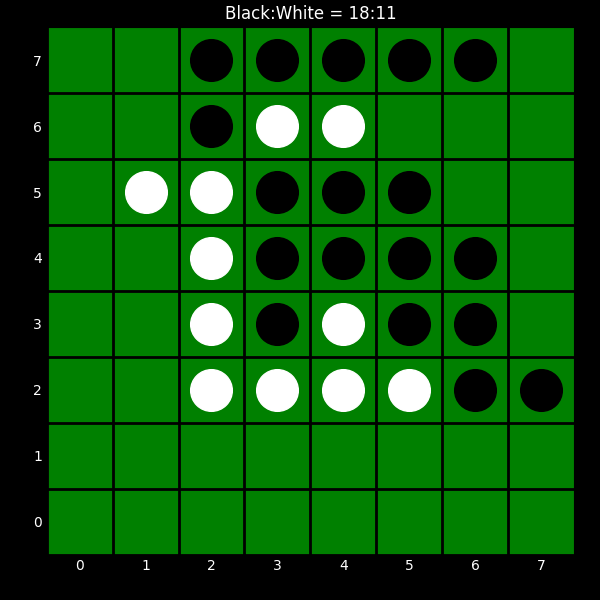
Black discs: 18
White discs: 11